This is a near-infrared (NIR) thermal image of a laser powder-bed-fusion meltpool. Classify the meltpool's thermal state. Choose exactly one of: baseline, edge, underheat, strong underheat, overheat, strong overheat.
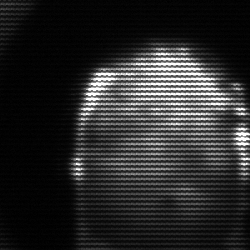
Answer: baseline